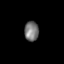
Tissue: skin
Cell type: Fibroblasts
Senescence score: 0.7728
Nuclear area (px): 279
Mean DAPI intensity: 117.566